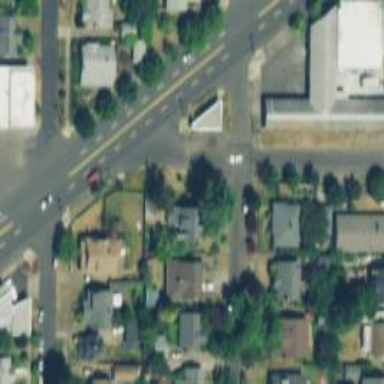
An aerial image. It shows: Residential road with sidewalk on the left side.